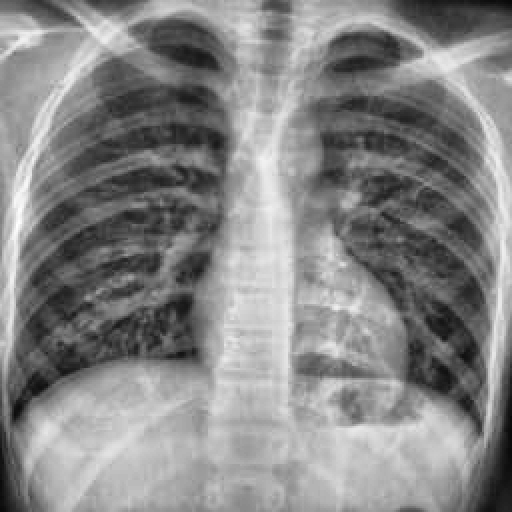
Finding: TUBERCULOSIS